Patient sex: M
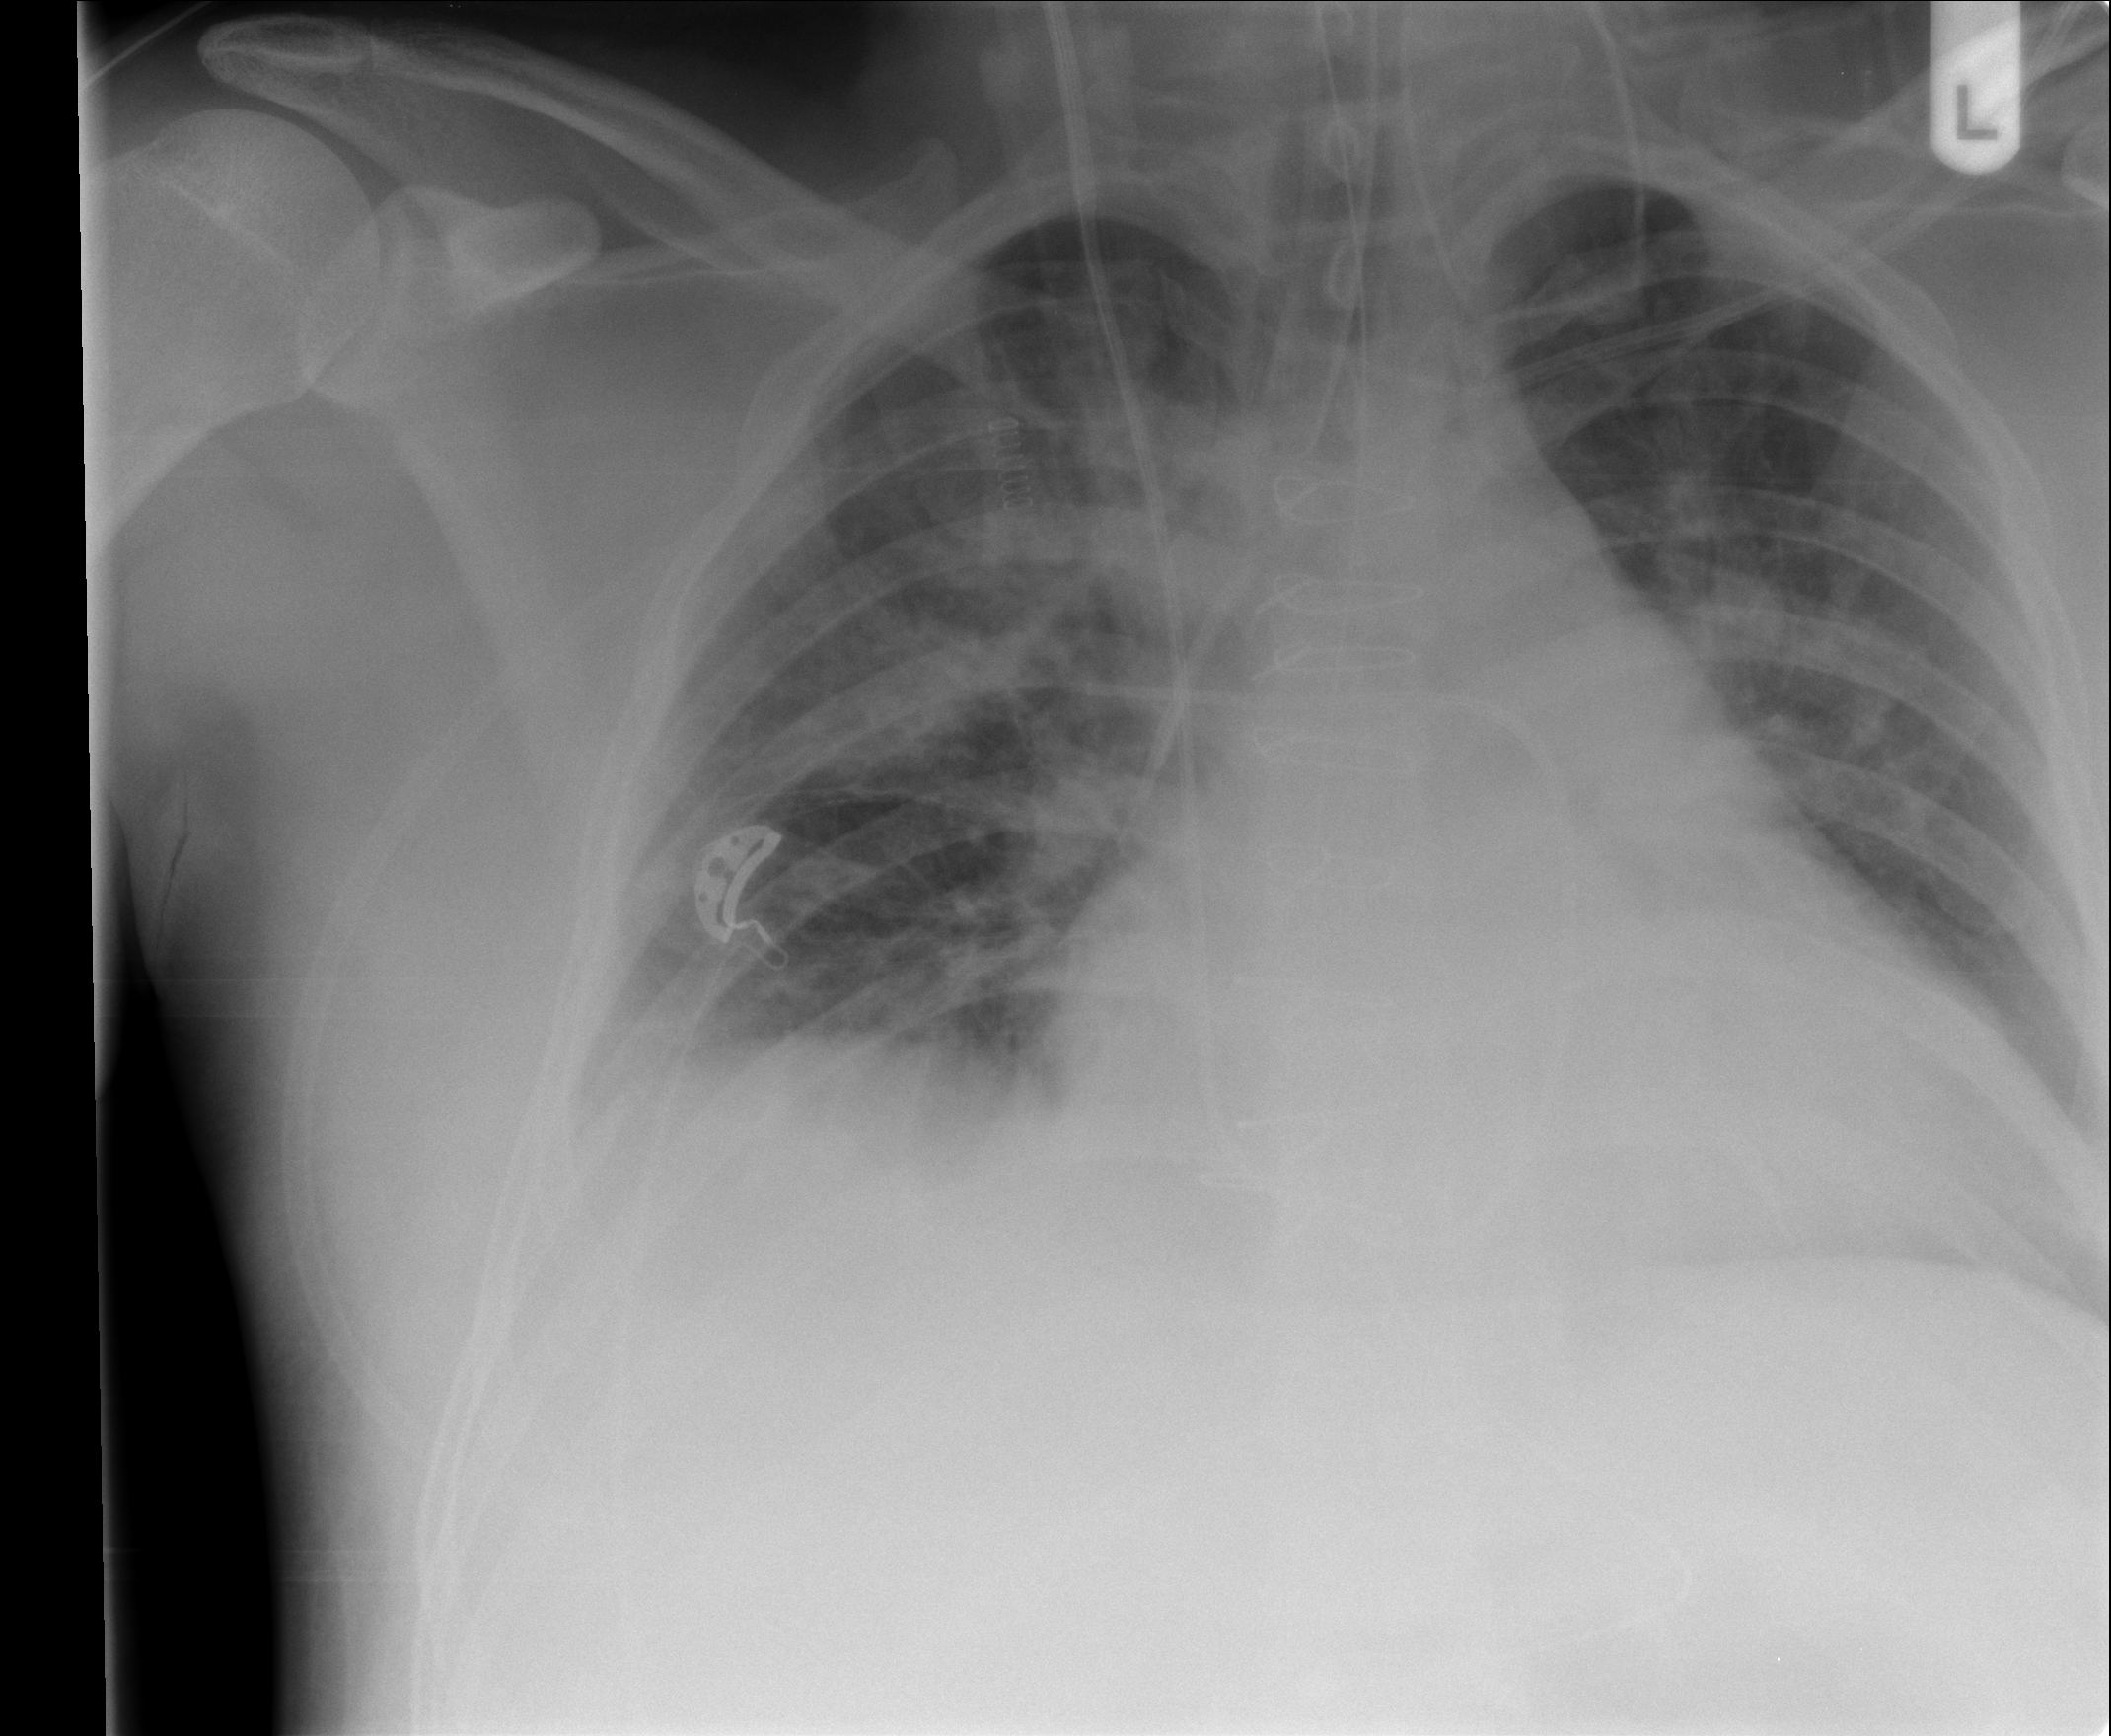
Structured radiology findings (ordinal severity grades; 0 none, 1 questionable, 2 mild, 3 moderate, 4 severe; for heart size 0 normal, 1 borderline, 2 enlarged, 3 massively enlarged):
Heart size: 2
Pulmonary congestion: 1
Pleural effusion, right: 1
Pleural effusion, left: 1
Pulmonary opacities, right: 2
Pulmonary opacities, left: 2
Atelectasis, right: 2
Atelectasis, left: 0